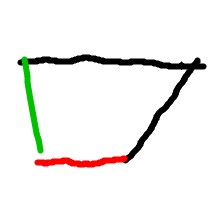
Shape: trapezoid